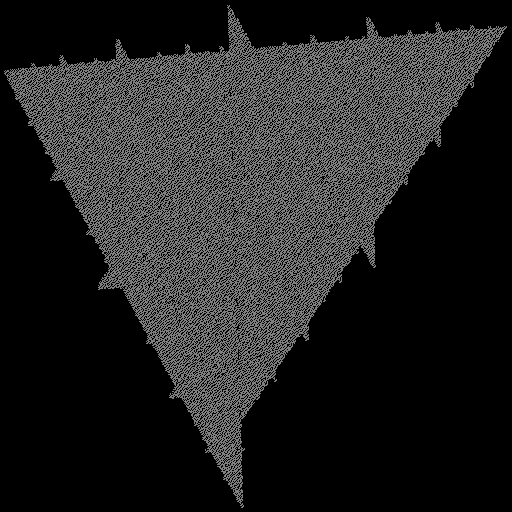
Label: a1